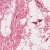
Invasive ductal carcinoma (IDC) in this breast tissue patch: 0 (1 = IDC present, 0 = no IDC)